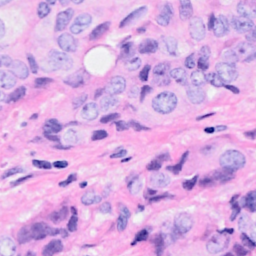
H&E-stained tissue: Breast